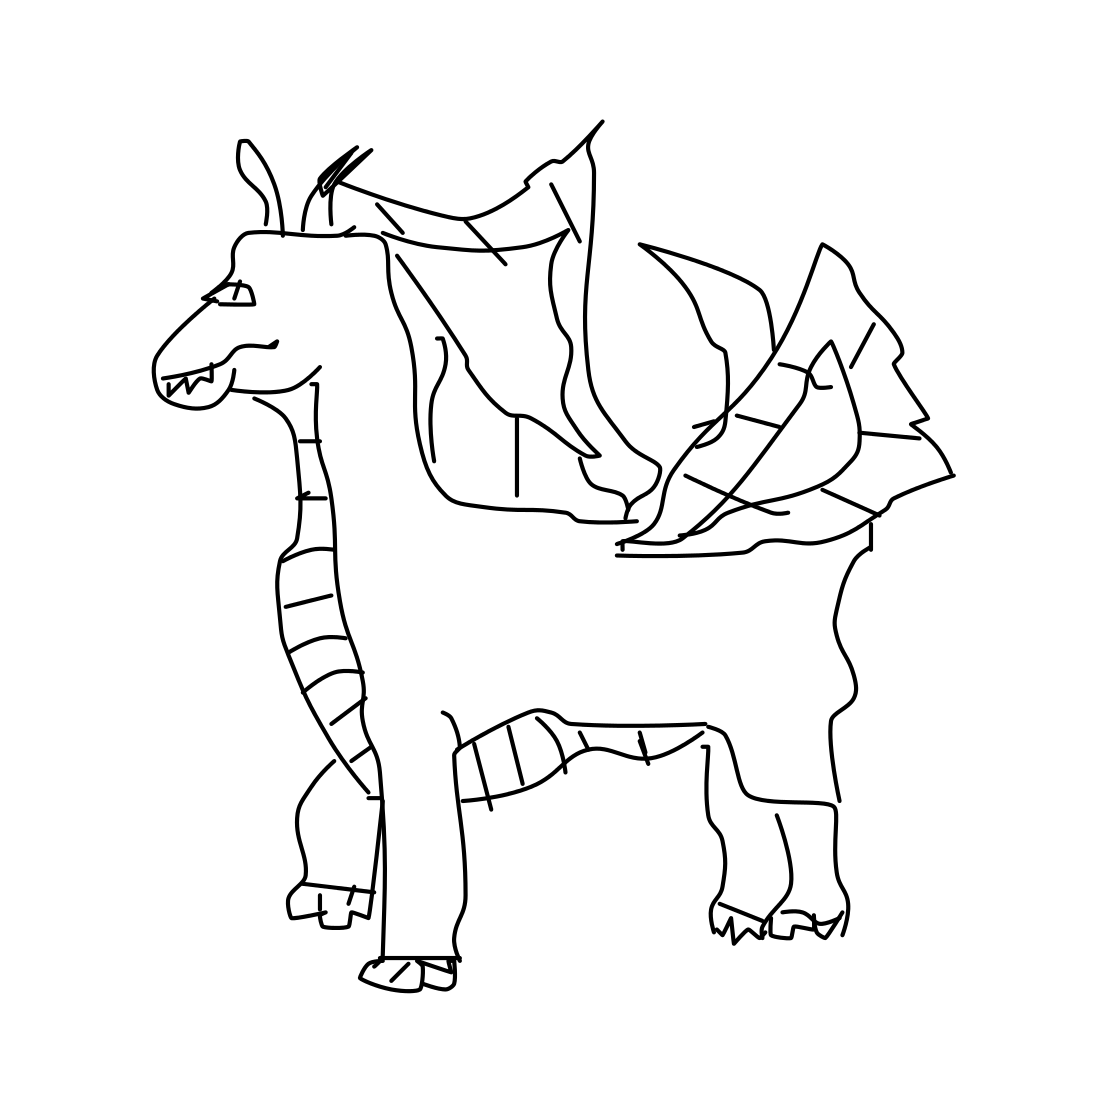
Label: dragon